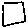
Label: square